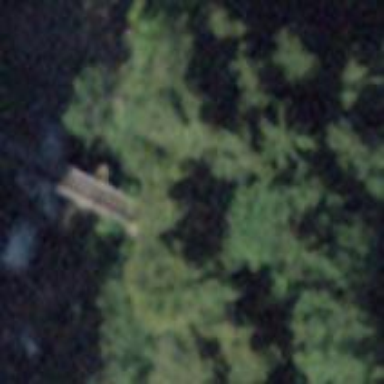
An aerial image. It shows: Path on bridge.